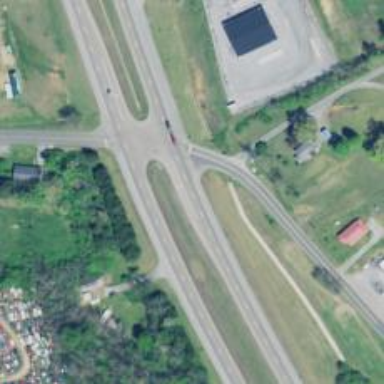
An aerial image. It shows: Trunk highway with expressway features.